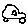
Label: car